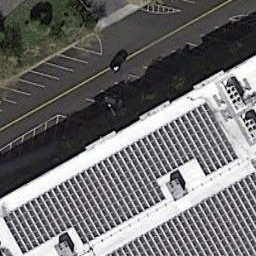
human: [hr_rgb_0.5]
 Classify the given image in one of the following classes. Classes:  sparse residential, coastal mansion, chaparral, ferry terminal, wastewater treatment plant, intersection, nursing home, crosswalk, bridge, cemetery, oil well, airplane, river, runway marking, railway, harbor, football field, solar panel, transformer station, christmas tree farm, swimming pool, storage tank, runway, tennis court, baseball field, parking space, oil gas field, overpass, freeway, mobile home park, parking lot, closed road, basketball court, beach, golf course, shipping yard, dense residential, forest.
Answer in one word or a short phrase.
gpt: solar panel